Interaction volume radius: 10 \u00c5
Interaction volume height: 10 \u00c5
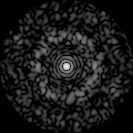
Disorder parameter: 0.8349